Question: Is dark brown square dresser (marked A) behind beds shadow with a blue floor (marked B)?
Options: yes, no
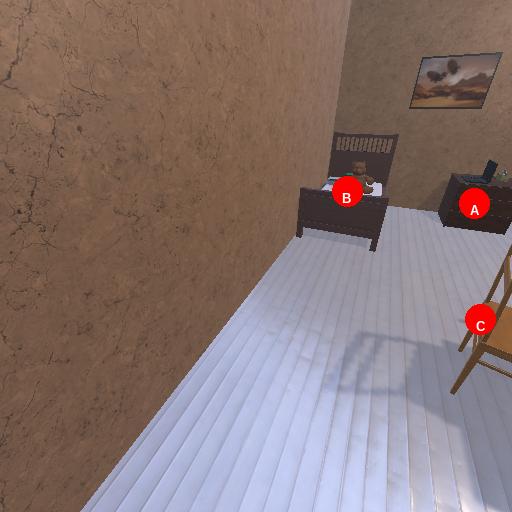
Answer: yes